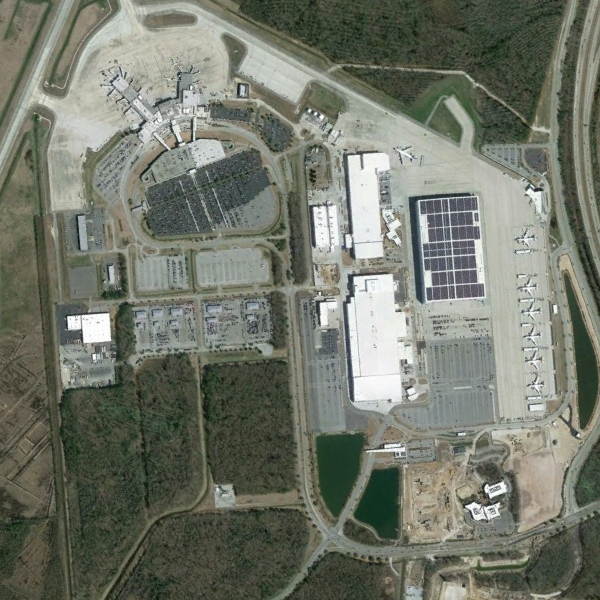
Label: Airport